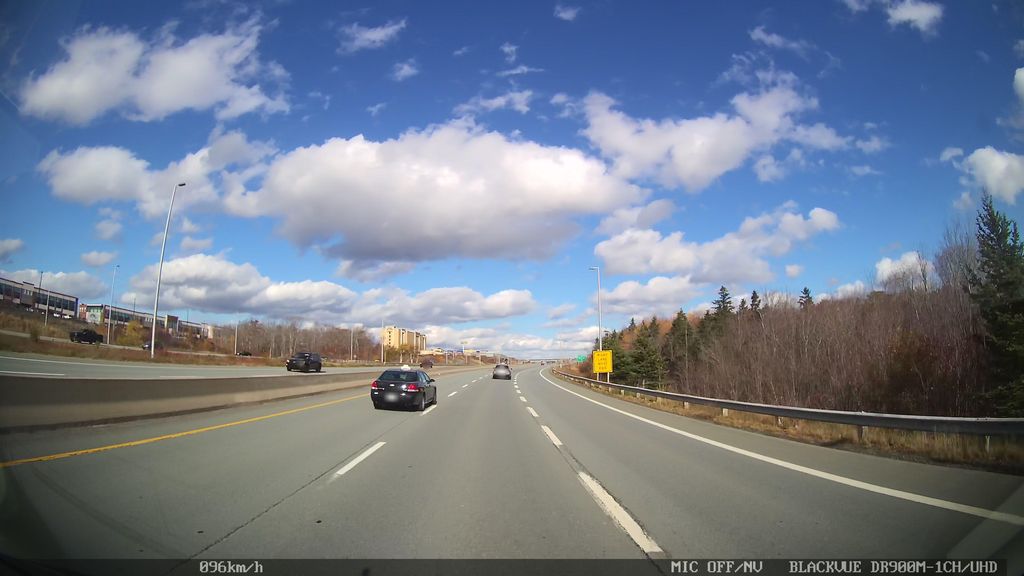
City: halifax